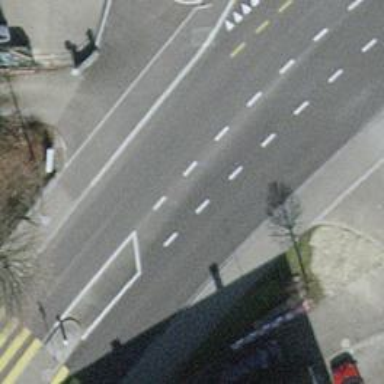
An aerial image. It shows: Secondary road with asphalt surface and dedicated cycle lane.